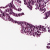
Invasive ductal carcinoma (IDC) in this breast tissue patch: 0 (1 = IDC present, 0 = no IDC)